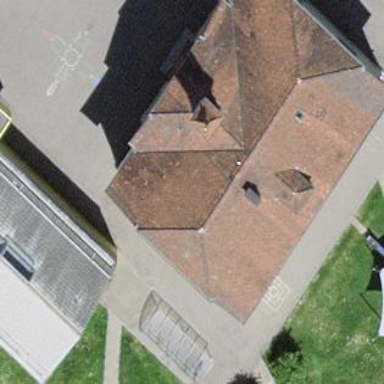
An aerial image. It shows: School building or complex.